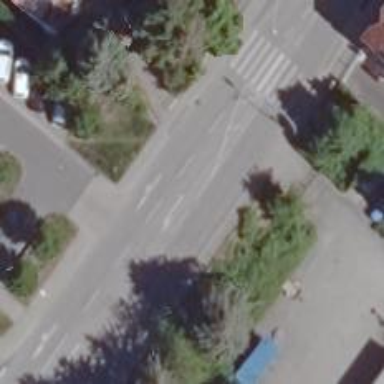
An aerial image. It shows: Primary highway with asphalt surface. There are sidewalks on both sides of the road.